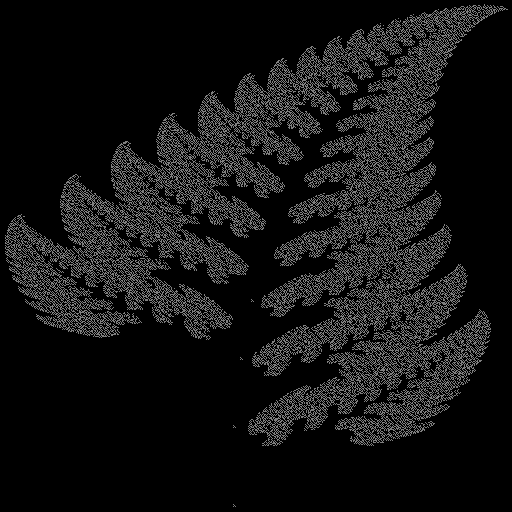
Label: fern